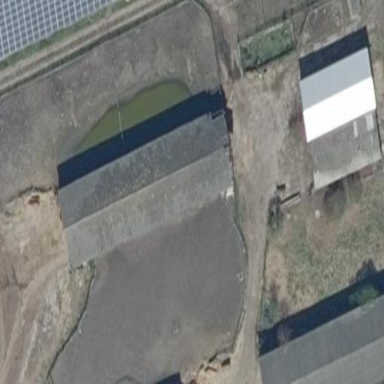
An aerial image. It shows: Gabled roof on farm auxiliary building.